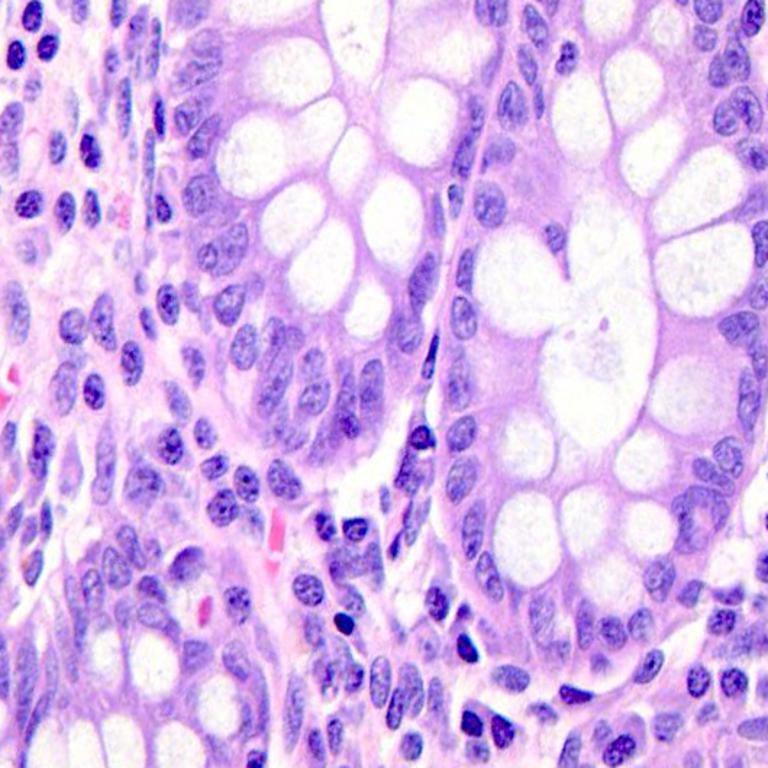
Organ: colon
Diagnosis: benign